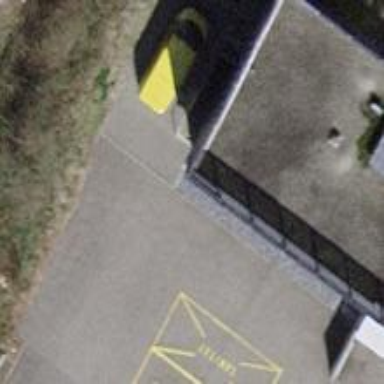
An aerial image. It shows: Bicycle parking area.